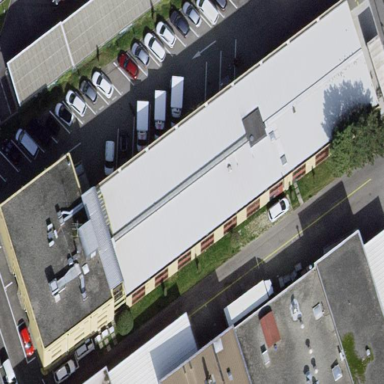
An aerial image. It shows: Convenience store inside building.